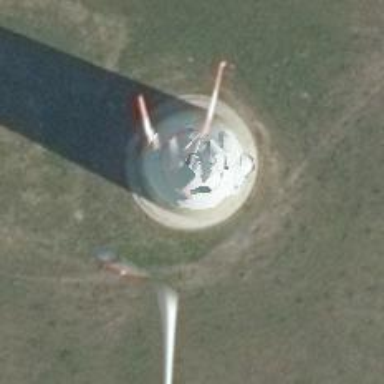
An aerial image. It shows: Wind power generator with wind turbines.